Field crop: tomato
Growth stage: 1
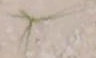
Species: cyperus